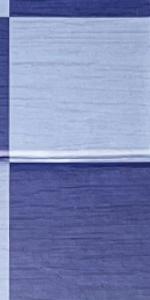
Label: Empty